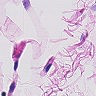
Metastatic tissue present: no